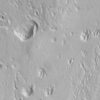
Label: not_dusty